Interaction volume radius: 5 \u00c5
Interaction volume height: 10 \u00c5
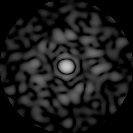
Disorder parameter: 0.8591